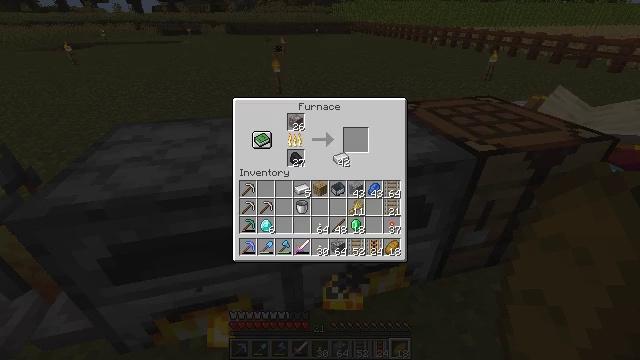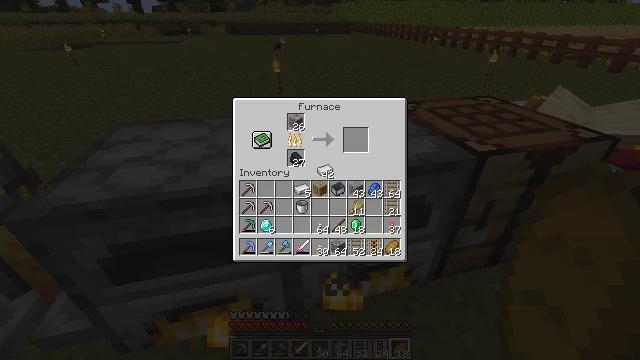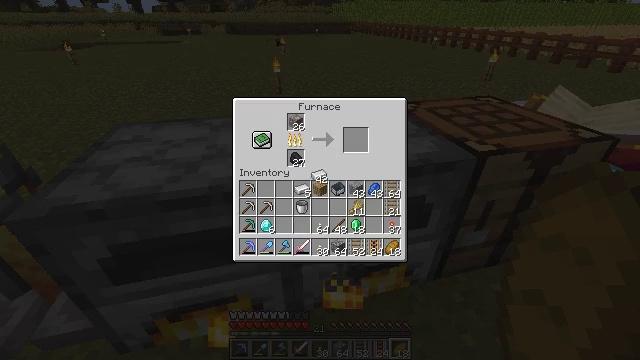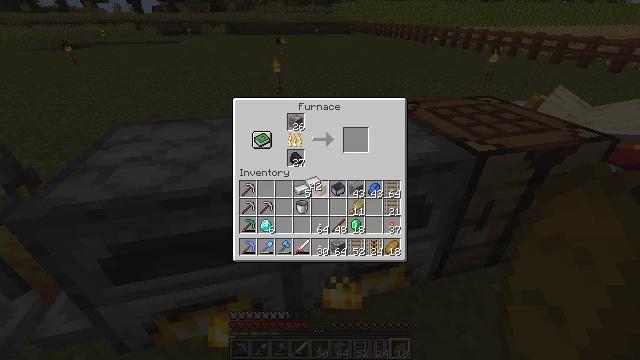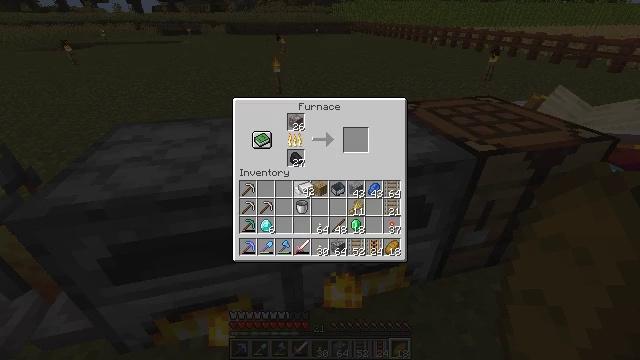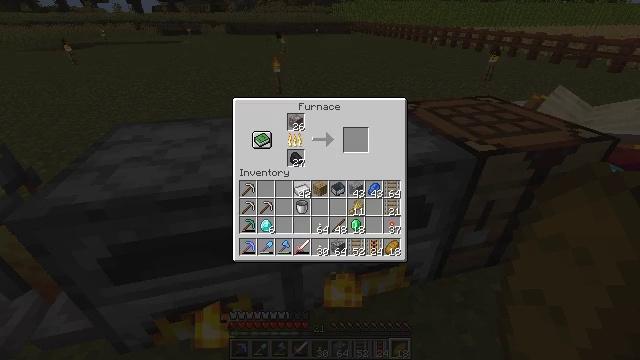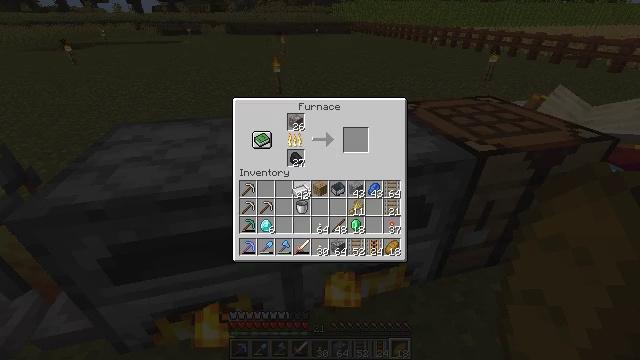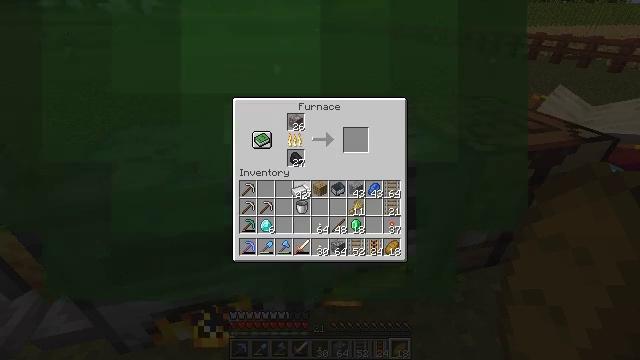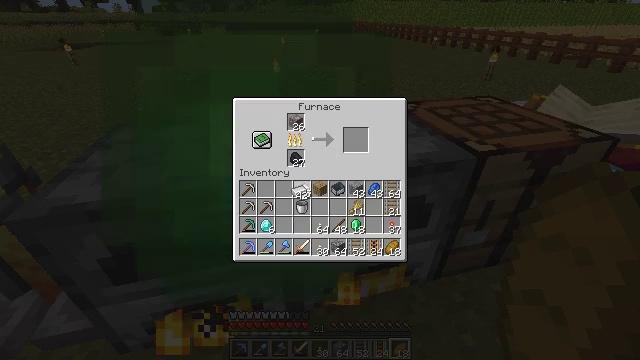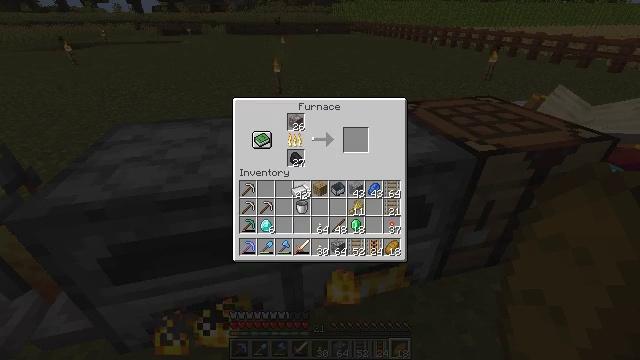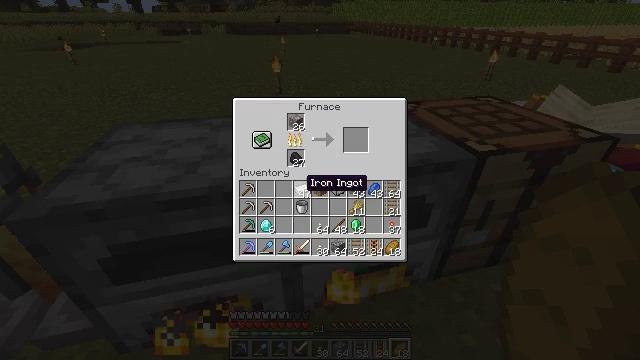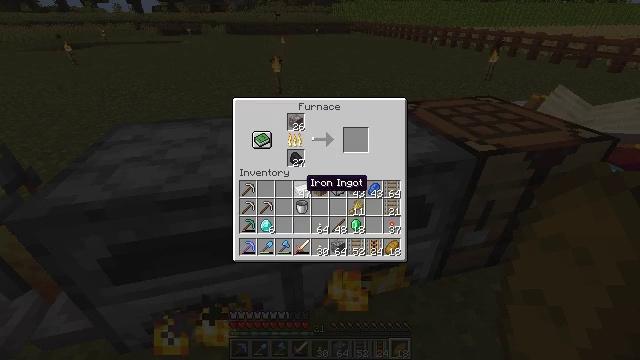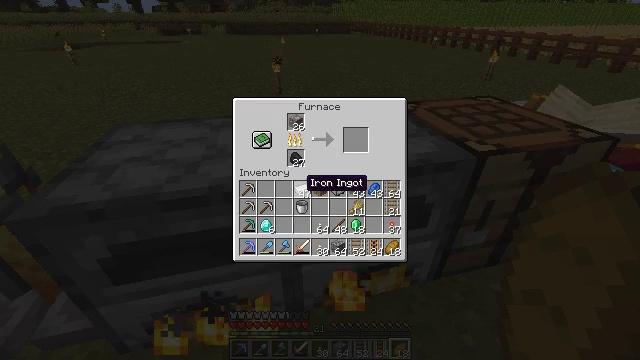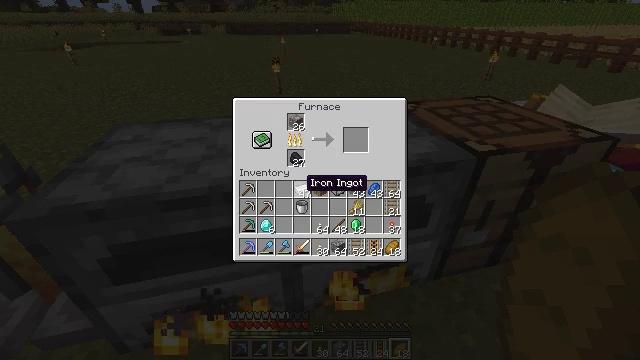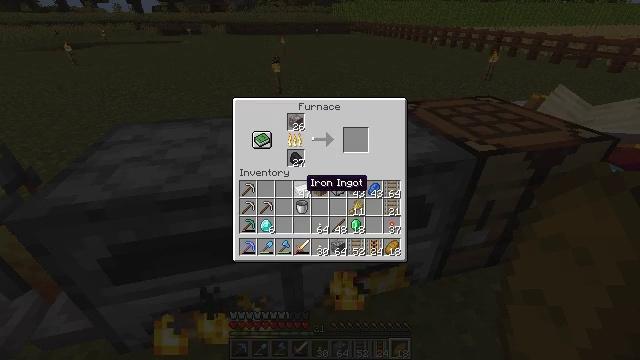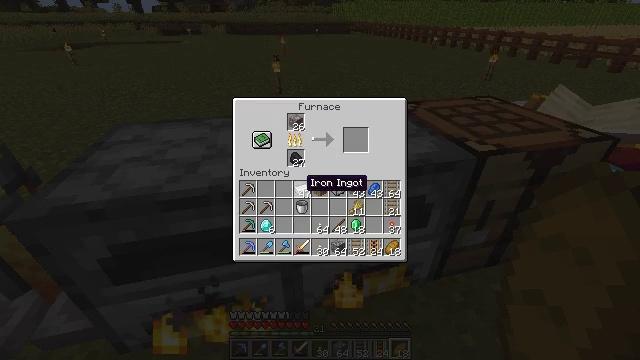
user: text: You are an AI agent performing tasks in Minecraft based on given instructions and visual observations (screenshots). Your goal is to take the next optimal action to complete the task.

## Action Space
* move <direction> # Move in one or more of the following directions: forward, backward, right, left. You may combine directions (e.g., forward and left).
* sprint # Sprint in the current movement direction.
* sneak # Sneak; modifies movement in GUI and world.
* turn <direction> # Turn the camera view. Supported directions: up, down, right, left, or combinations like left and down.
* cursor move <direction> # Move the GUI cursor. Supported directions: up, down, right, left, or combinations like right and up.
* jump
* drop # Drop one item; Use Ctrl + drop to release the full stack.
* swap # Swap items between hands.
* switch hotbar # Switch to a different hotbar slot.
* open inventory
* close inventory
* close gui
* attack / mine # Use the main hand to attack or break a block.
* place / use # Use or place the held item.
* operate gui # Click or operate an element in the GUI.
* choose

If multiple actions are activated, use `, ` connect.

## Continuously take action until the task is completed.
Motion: motion action
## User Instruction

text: Mine the sugar cane near rivers.
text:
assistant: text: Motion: cursor move left and down, open gui
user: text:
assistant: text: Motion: no_op
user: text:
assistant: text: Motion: cursor move down
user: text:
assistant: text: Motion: no_op
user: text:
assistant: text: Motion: no_op
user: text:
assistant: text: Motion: no_op
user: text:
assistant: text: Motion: operate gui
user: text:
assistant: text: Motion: operate gui
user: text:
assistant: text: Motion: operate gui
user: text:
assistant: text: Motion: no_op
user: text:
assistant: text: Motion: no_op
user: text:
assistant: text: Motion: no_op
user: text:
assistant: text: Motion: no_op
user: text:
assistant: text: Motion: no_op
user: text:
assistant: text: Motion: no_op
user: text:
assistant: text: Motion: no_op
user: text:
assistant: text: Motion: no_op
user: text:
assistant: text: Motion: no_op
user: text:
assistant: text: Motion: no_op
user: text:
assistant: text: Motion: cursor move right
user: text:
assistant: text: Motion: cursor move right
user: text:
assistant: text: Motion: cursor move right
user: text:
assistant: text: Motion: cursor move right
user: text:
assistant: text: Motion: no_op
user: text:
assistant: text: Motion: no_op
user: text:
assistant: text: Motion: close gui
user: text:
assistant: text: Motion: no_op
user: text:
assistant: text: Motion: no_op
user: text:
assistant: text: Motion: turn right
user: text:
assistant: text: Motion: no_op